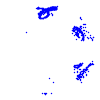
Particle: proton